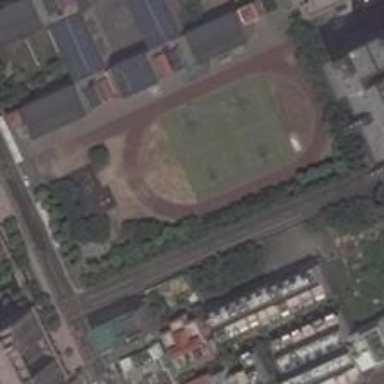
This half-old playground is wreathed in lush plants and buildings .